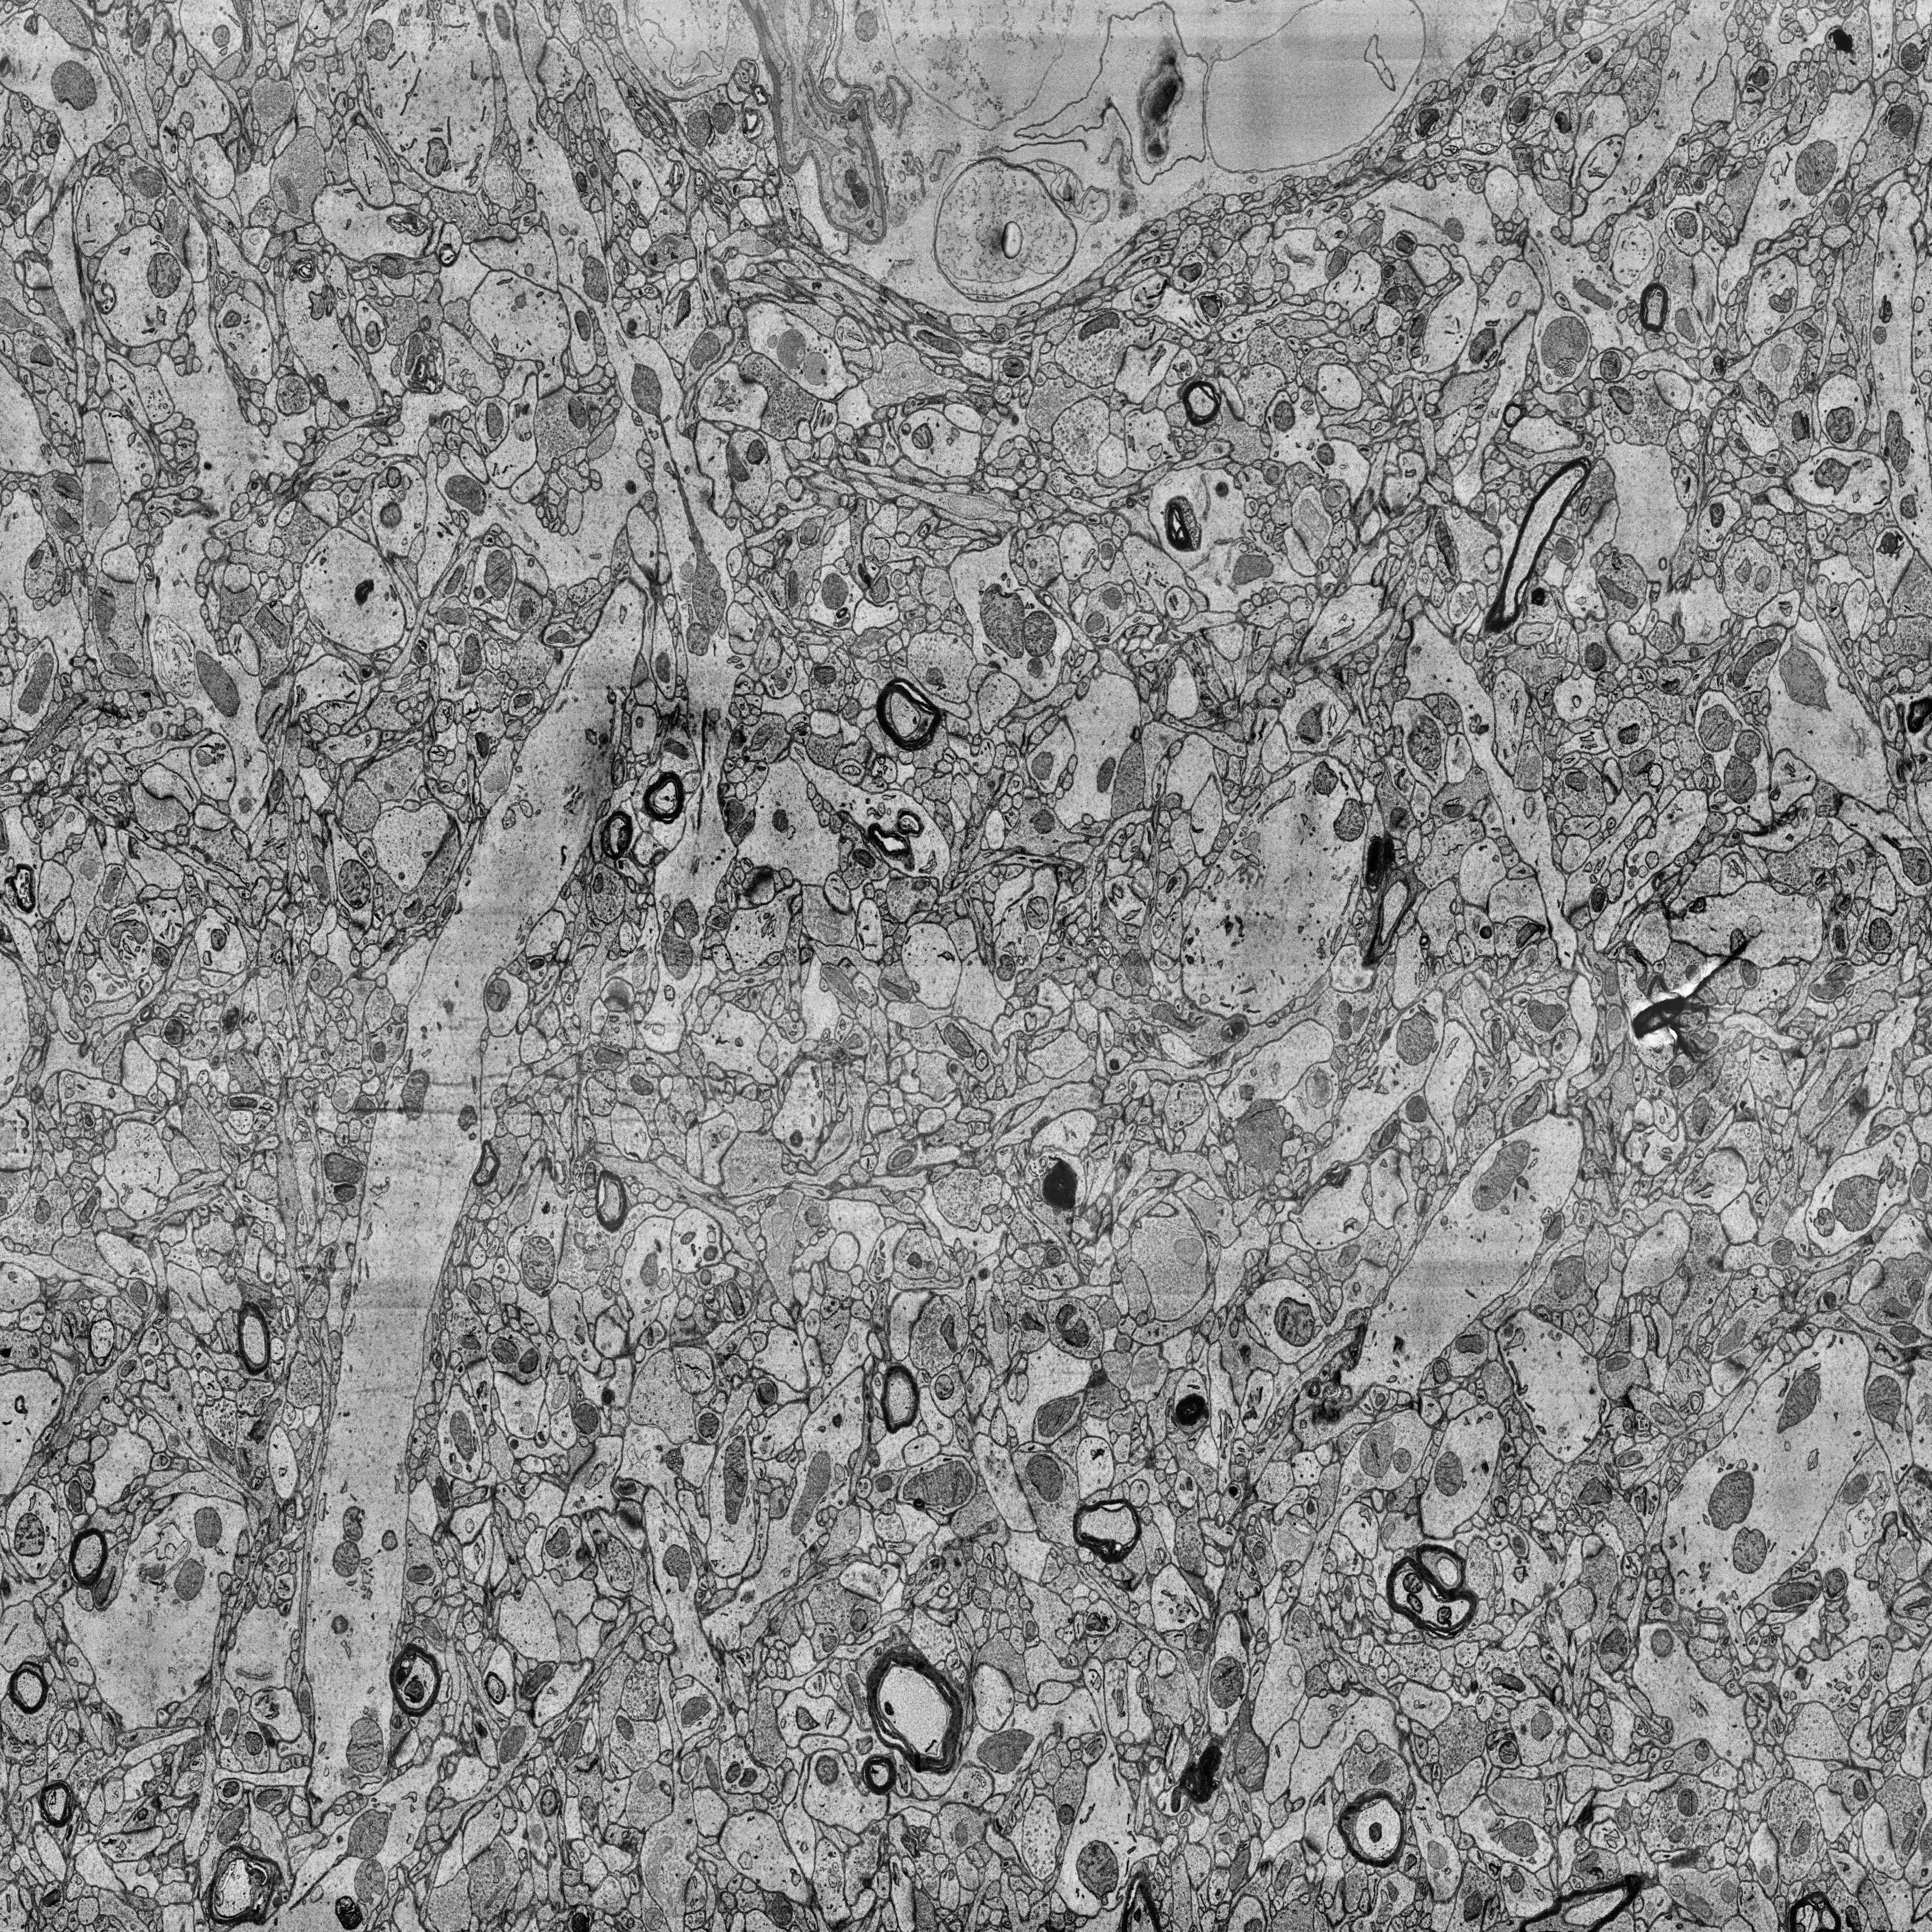
Electron microscopy slice of human cortex tissue
Slice depth (z): 78
Mitochondria instances in slice: 482